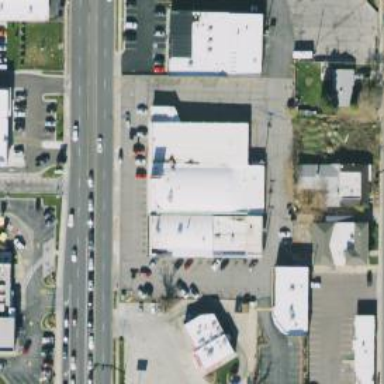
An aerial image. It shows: Building that houses bowling alley.